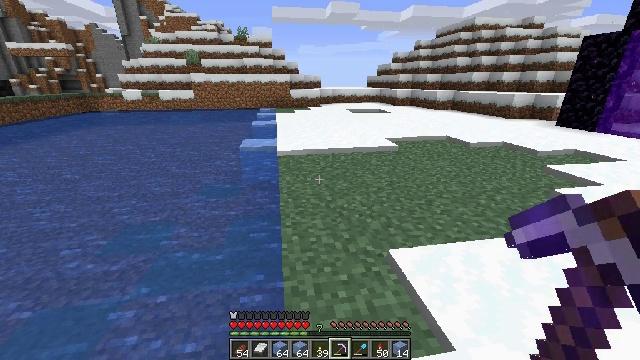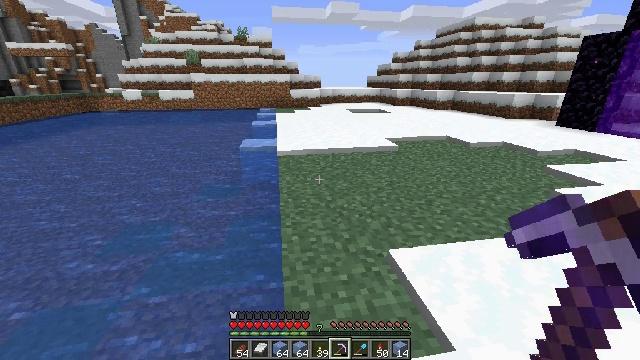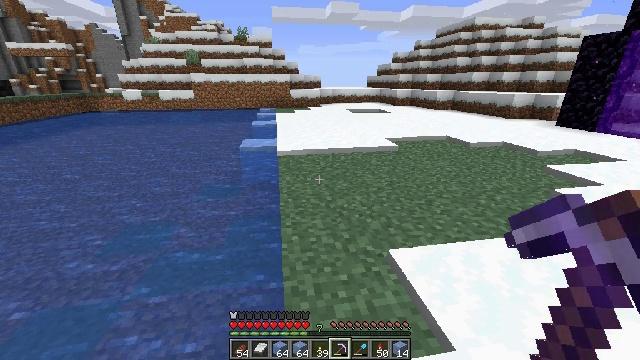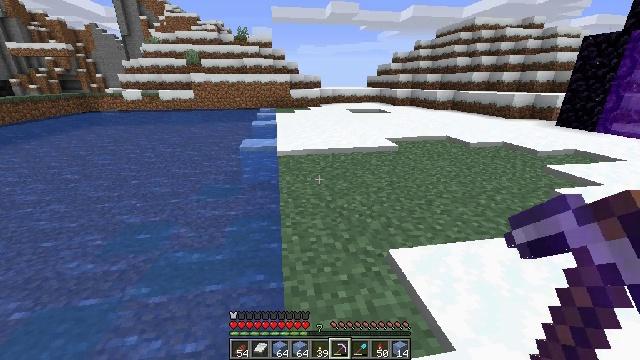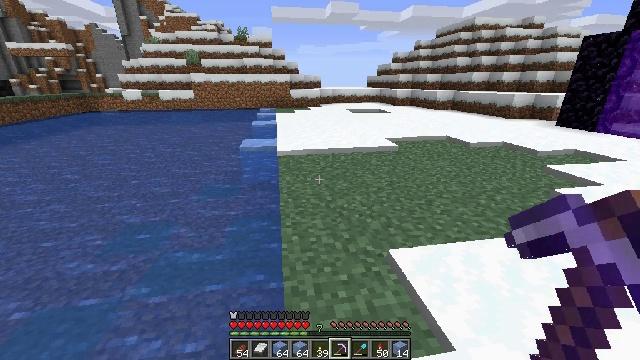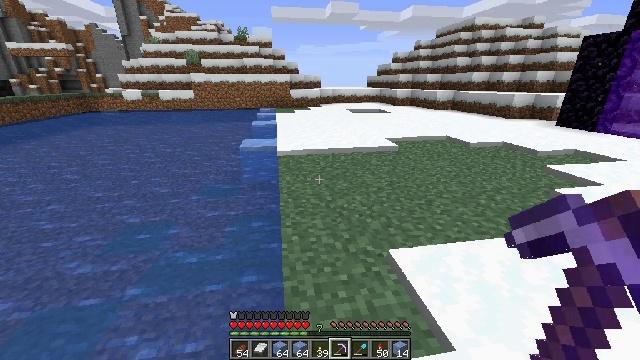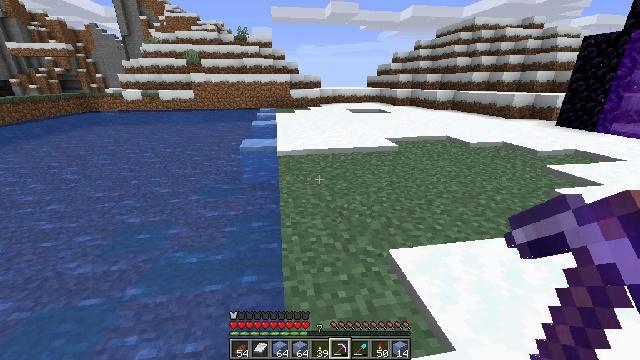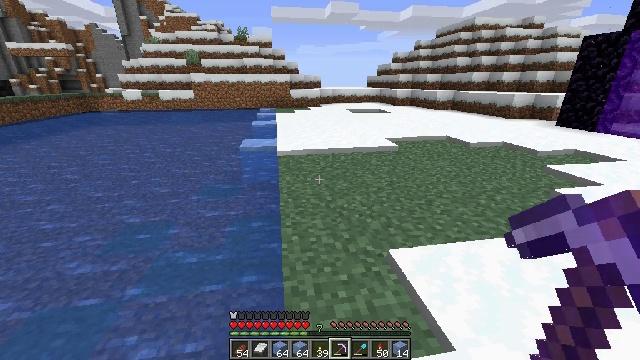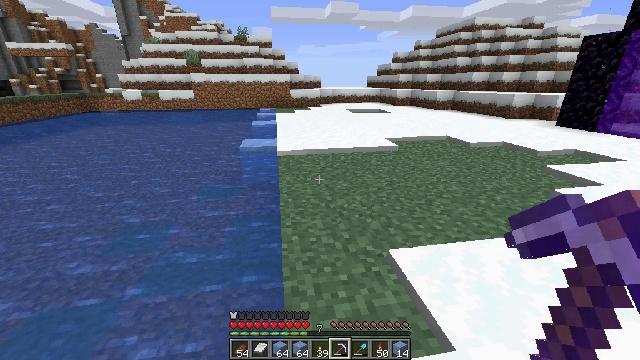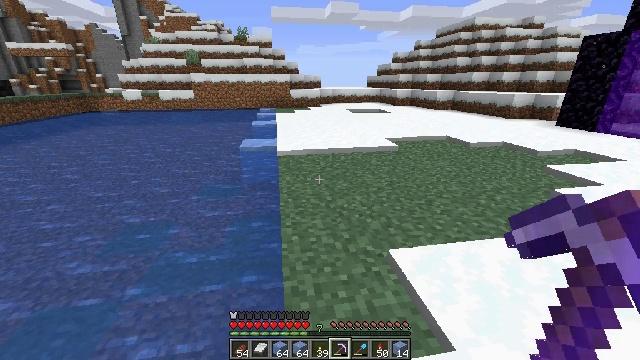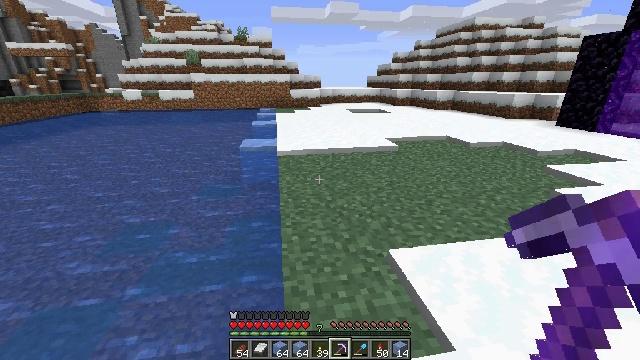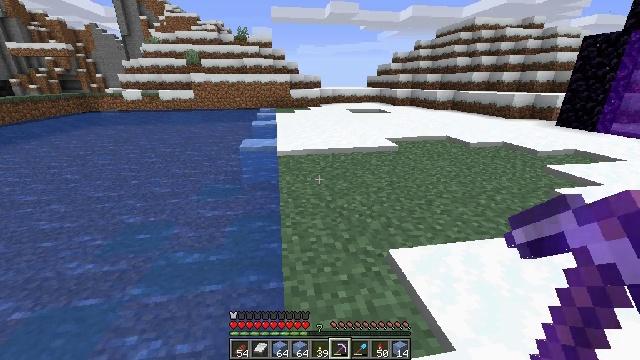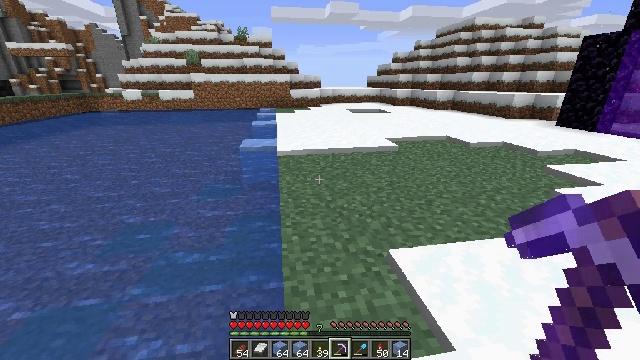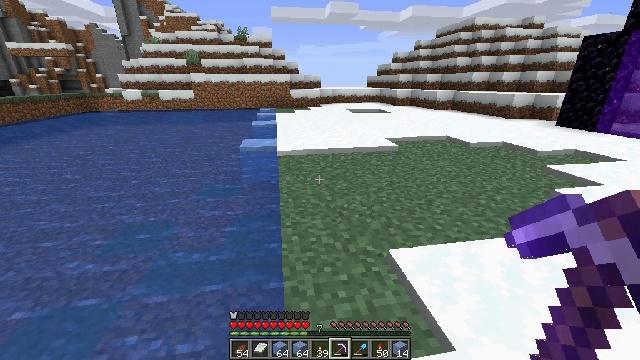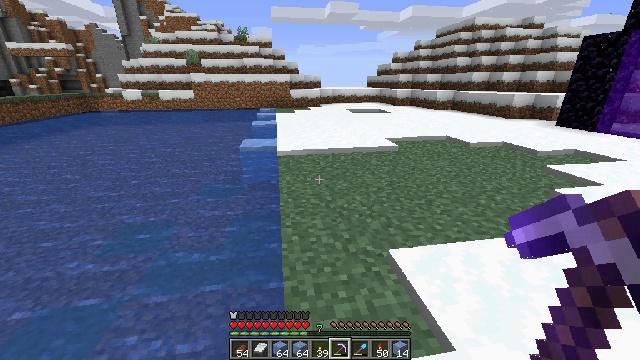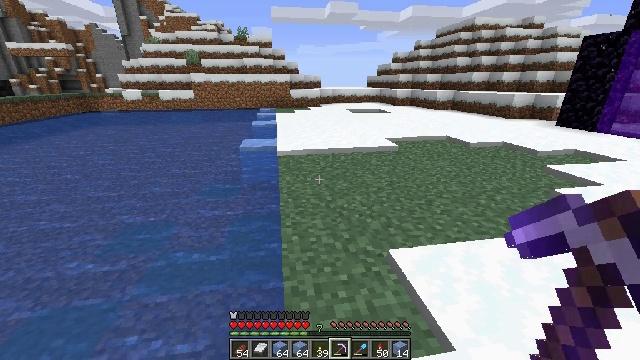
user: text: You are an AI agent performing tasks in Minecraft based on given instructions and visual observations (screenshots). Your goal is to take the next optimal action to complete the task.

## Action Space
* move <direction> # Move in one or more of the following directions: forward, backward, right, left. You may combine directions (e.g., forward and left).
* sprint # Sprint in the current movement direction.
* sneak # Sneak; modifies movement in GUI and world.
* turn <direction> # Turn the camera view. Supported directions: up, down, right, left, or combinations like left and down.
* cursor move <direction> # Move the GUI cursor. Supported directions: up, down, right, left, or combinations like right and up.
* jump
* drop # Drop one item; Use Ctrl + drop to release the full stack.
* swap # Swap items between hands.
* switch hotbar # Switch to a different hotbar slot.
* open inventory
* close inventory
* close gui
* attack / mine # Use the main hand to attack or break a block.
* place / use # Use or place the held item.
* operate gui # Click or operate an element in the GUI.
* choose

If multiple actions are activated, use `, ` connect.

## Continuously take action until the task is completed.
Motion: motion action
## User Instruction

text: Mine the ice block.
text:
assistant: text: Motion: no_op
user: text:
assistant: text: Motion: no_op
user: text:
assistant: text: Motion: no_op
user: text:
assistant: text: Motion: no_op
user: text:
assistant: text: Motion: no_op
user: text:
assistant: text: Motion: no_op
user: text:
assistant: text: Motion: no_op
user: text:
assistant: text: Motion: no_op
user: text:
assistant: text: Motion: no_op
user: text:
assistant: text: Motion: no_op
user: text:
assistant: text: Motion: no_op
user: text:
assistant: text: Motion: no_op
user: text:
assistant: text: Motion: no_op
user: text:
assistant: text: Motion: no_op
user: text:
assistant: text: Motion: no_op
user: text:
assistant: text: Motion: no_op
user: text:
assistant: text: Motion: no_op
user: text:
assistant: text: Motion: no_op
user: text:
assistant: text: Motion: no_op
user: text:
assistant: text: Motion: no_op
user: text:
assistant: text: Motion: no_op
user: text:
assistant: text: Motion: no_op
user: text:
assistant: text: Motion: no_op
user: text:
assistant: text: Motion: no_op
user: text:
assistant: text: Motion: no_op
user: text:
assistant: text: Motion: no_op
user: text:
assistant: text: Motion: no_op
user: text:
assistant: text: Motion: no_op
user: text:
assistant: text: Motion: no_op
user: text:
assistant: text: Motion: no_op